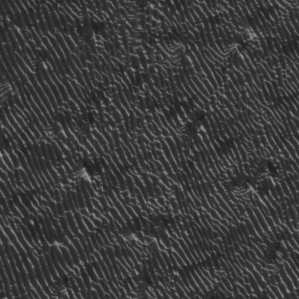
Label: frost